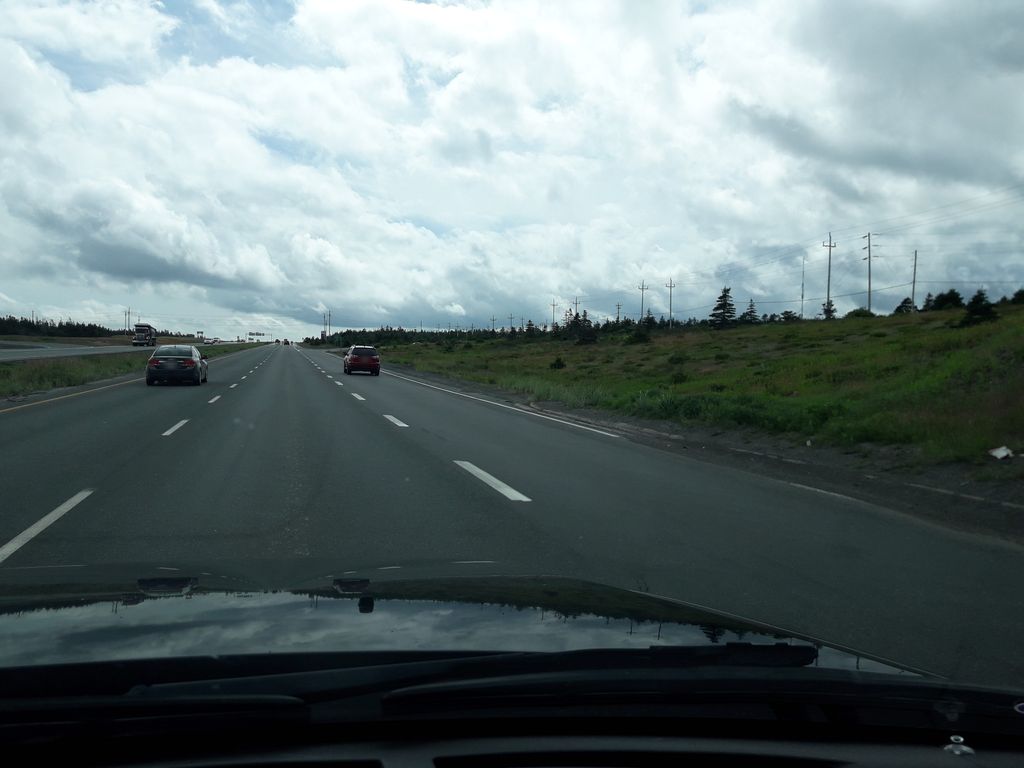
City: st_johns